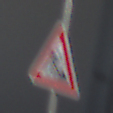
Verkehrszeichen: Arbeitsstelle
Umgebung: Outdoor, Urban
Tageszeit: MorningAfternoon
Wetter: Clear
Licht: Natural
Jahreszeit: NotSpecified
Kontrast: HighContrast